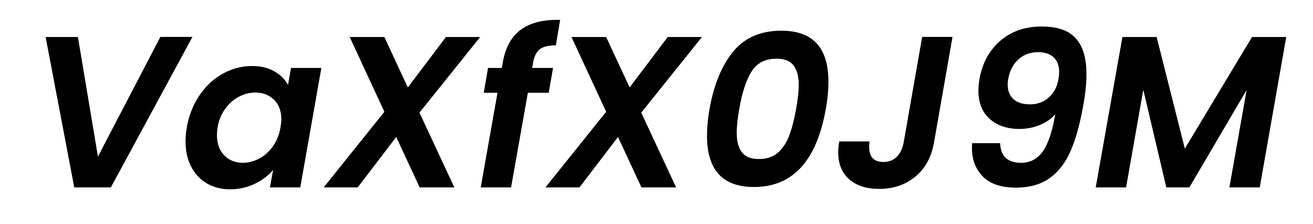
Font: Poppins-SemiBoldItalic